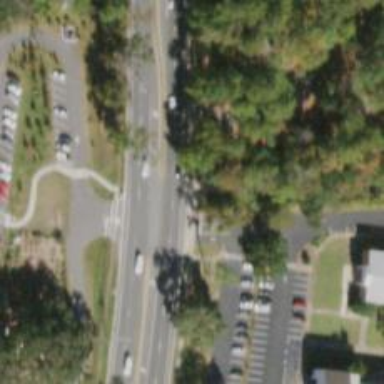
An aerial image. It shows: Unmarked road crossing.